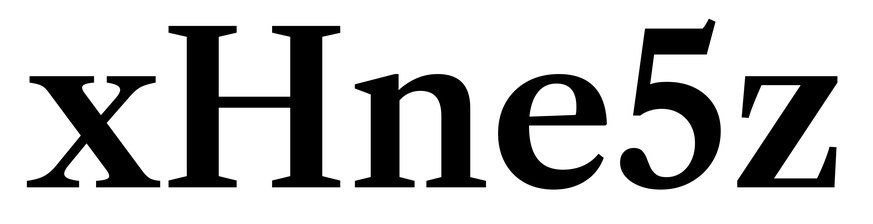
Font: LibreCaslonText_SemiBold